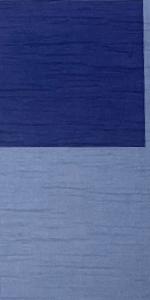
Label: Empty